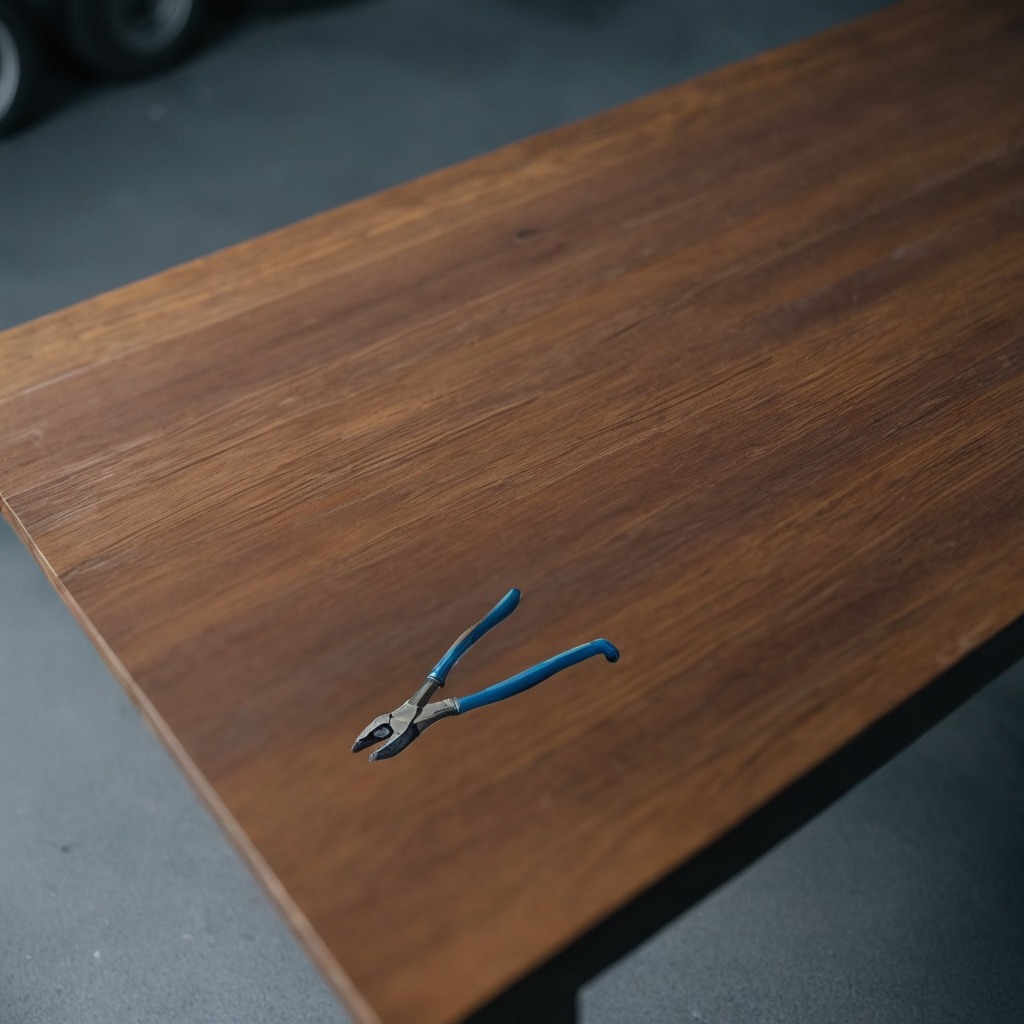
A plier is lying on a table in a small garage at twilight.